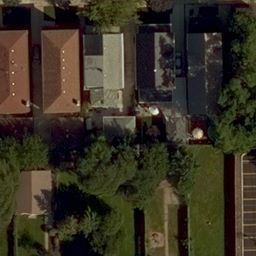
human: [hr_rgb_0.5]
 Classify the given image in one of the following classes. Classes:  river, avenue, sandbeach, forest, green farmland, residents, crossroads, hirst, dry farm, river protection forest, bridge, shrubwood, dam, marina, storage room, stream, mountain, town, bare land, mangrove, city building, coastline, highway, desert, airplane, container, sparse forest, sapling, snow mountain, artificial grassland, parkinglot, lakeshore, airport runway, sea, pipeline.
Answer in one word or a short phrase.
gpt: residents